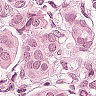
Metastatic tissue present: yes